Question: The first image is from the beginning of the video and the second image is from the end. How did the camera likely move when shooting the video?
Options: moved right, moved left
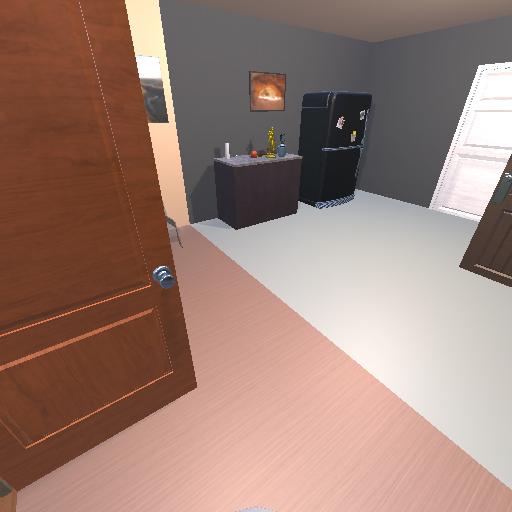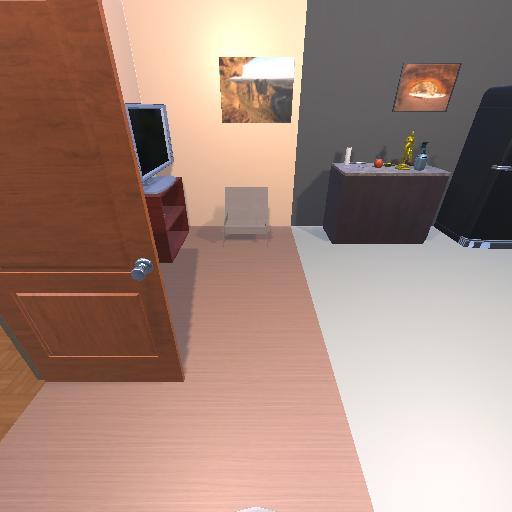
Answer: moved right